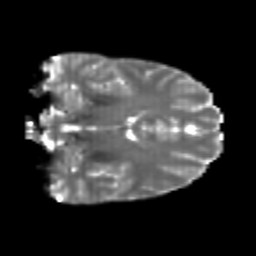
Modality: T2w
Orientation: coronal
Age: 24
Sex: male
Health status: healthy
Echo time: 0.074 s